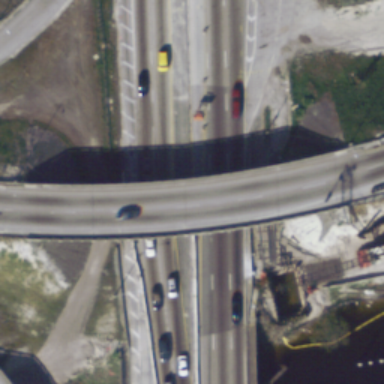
An overpass with a road go across another two roads diagonally .